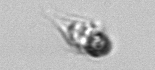
Label: Mesodinium